Question: Now that Android Studio is out is it possible to install it into IntelliJ Ultimate?
I opened the Preferences > Plugins screen. This is what I see:

I don't remember installing Android Support at all. Also, all the plugins were selected when I opened the preferences panel. Does this mean these are all installed? I'm confused by what I see.
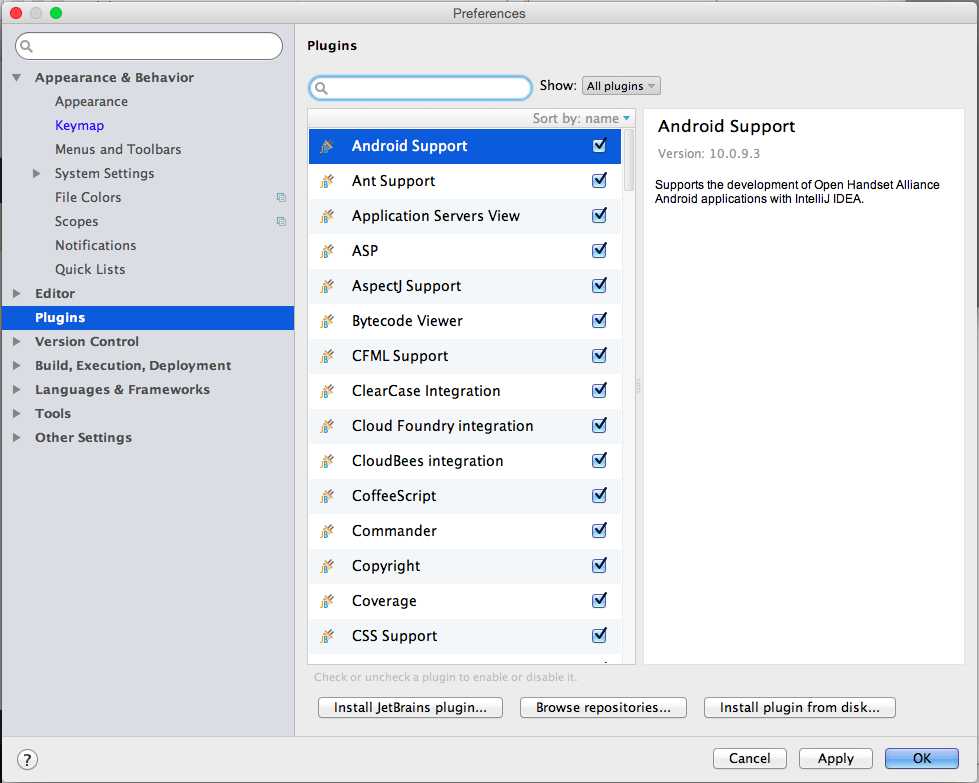
Answer: Android Studio is just an IDE with a custom compilation of IntelliJ plugins. You can install / activate any IntelliJ plugin in IntelliJ IDEA Ultimate (but not the other way around). If you want "Android Studio", just activate the Android Support plugin (File -> Settings -> Plugins).